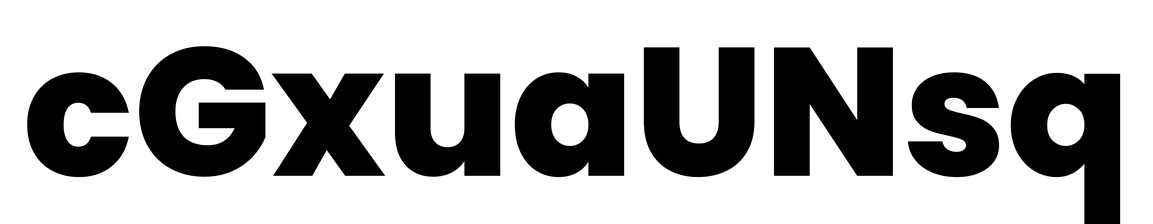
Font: Poppins-ExtraBold